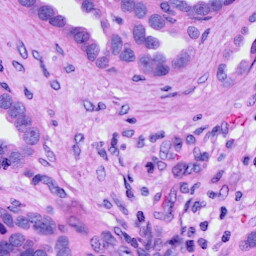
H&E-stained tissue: Ovarian